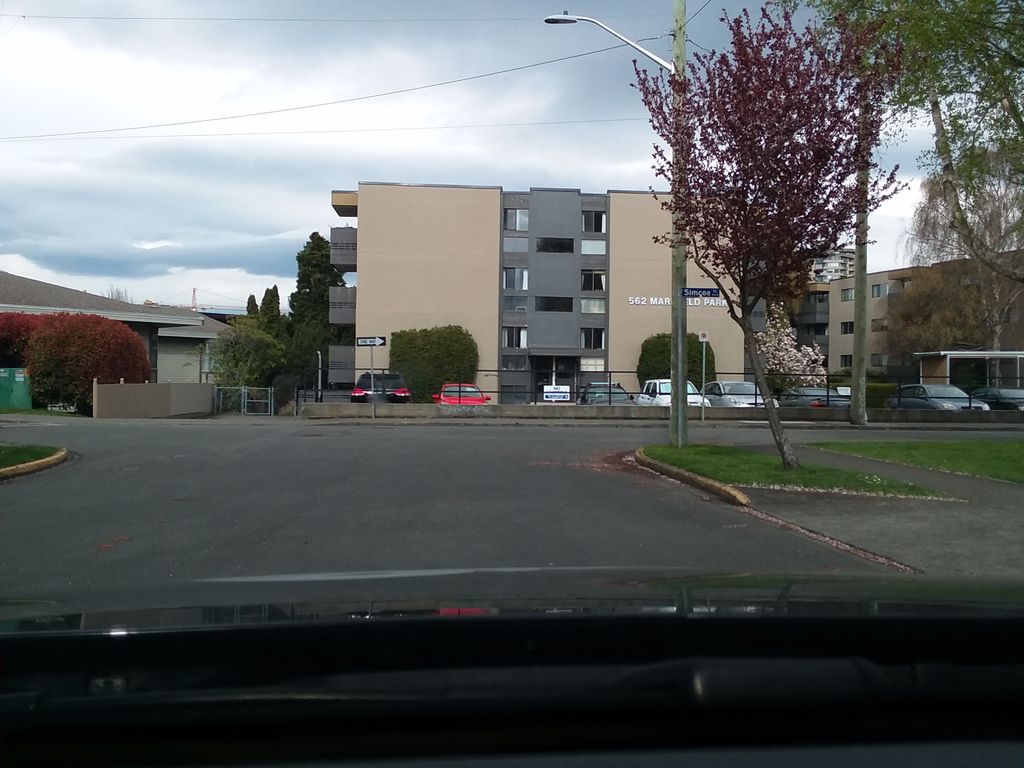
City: victoria